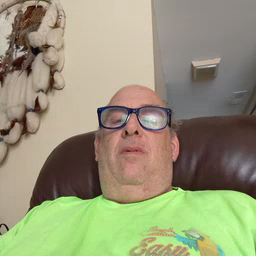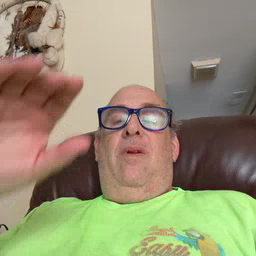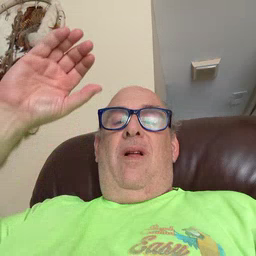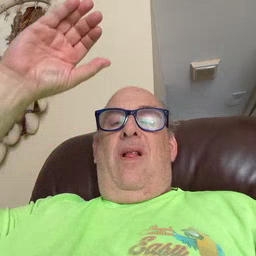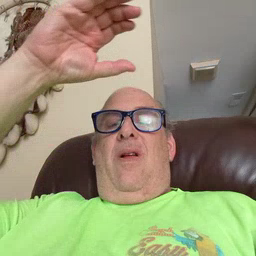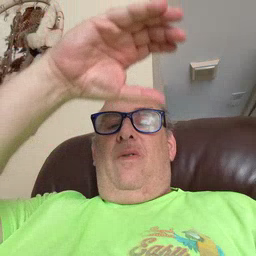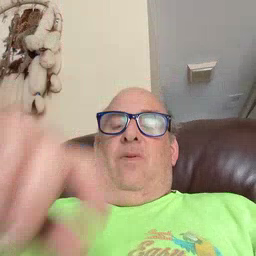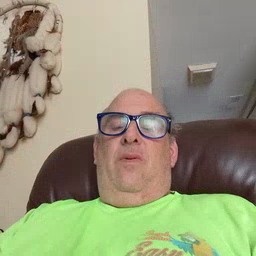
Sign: cloud